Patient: sex F, age 34
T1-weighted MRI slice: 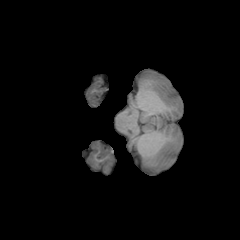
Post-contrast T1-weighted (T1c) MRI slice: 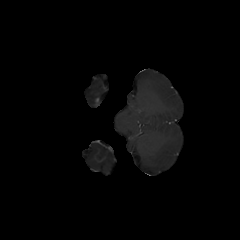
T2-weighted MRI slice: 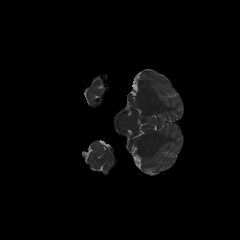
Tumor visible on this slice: no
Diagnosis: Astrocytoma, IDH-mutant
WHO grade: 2